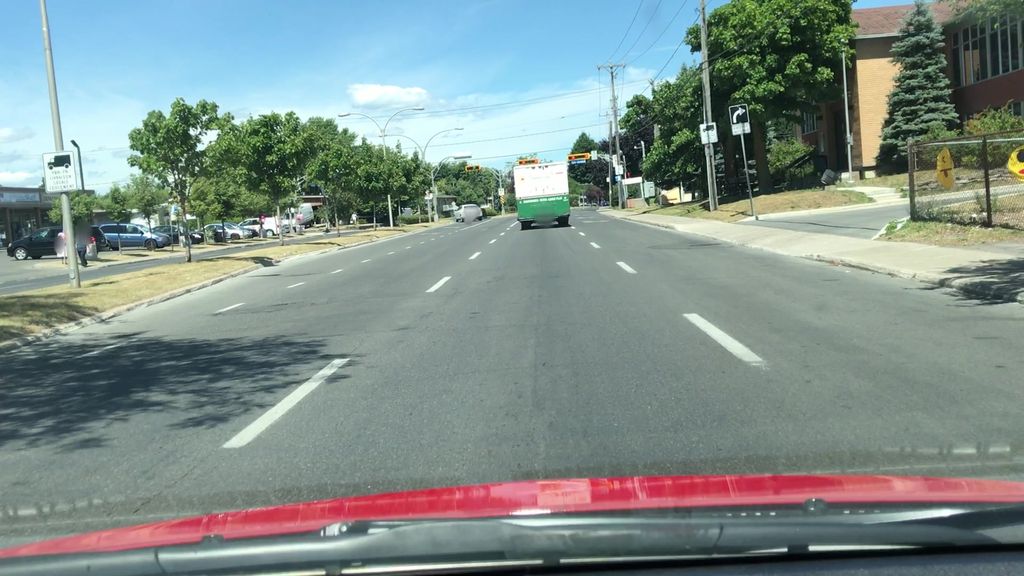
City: montreal